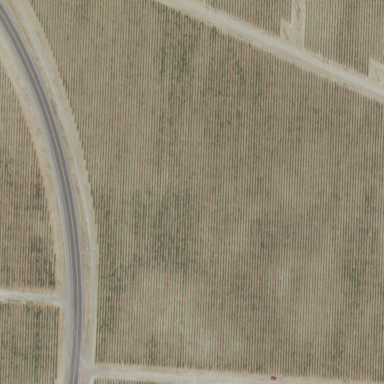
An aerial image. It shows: Vineyard growing grapes.